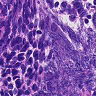
Metastatic tissue present: no